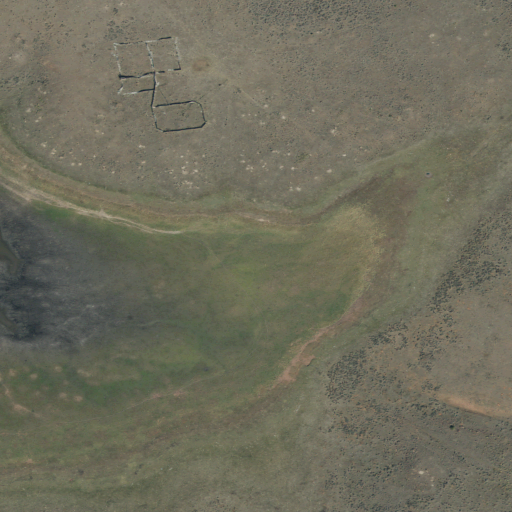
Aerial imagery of valley in Utah named Dry Hollow containing shrub, herbaceous wetlands, evergreen forest, open water, woody wetlands, grassland, and deciduous forest